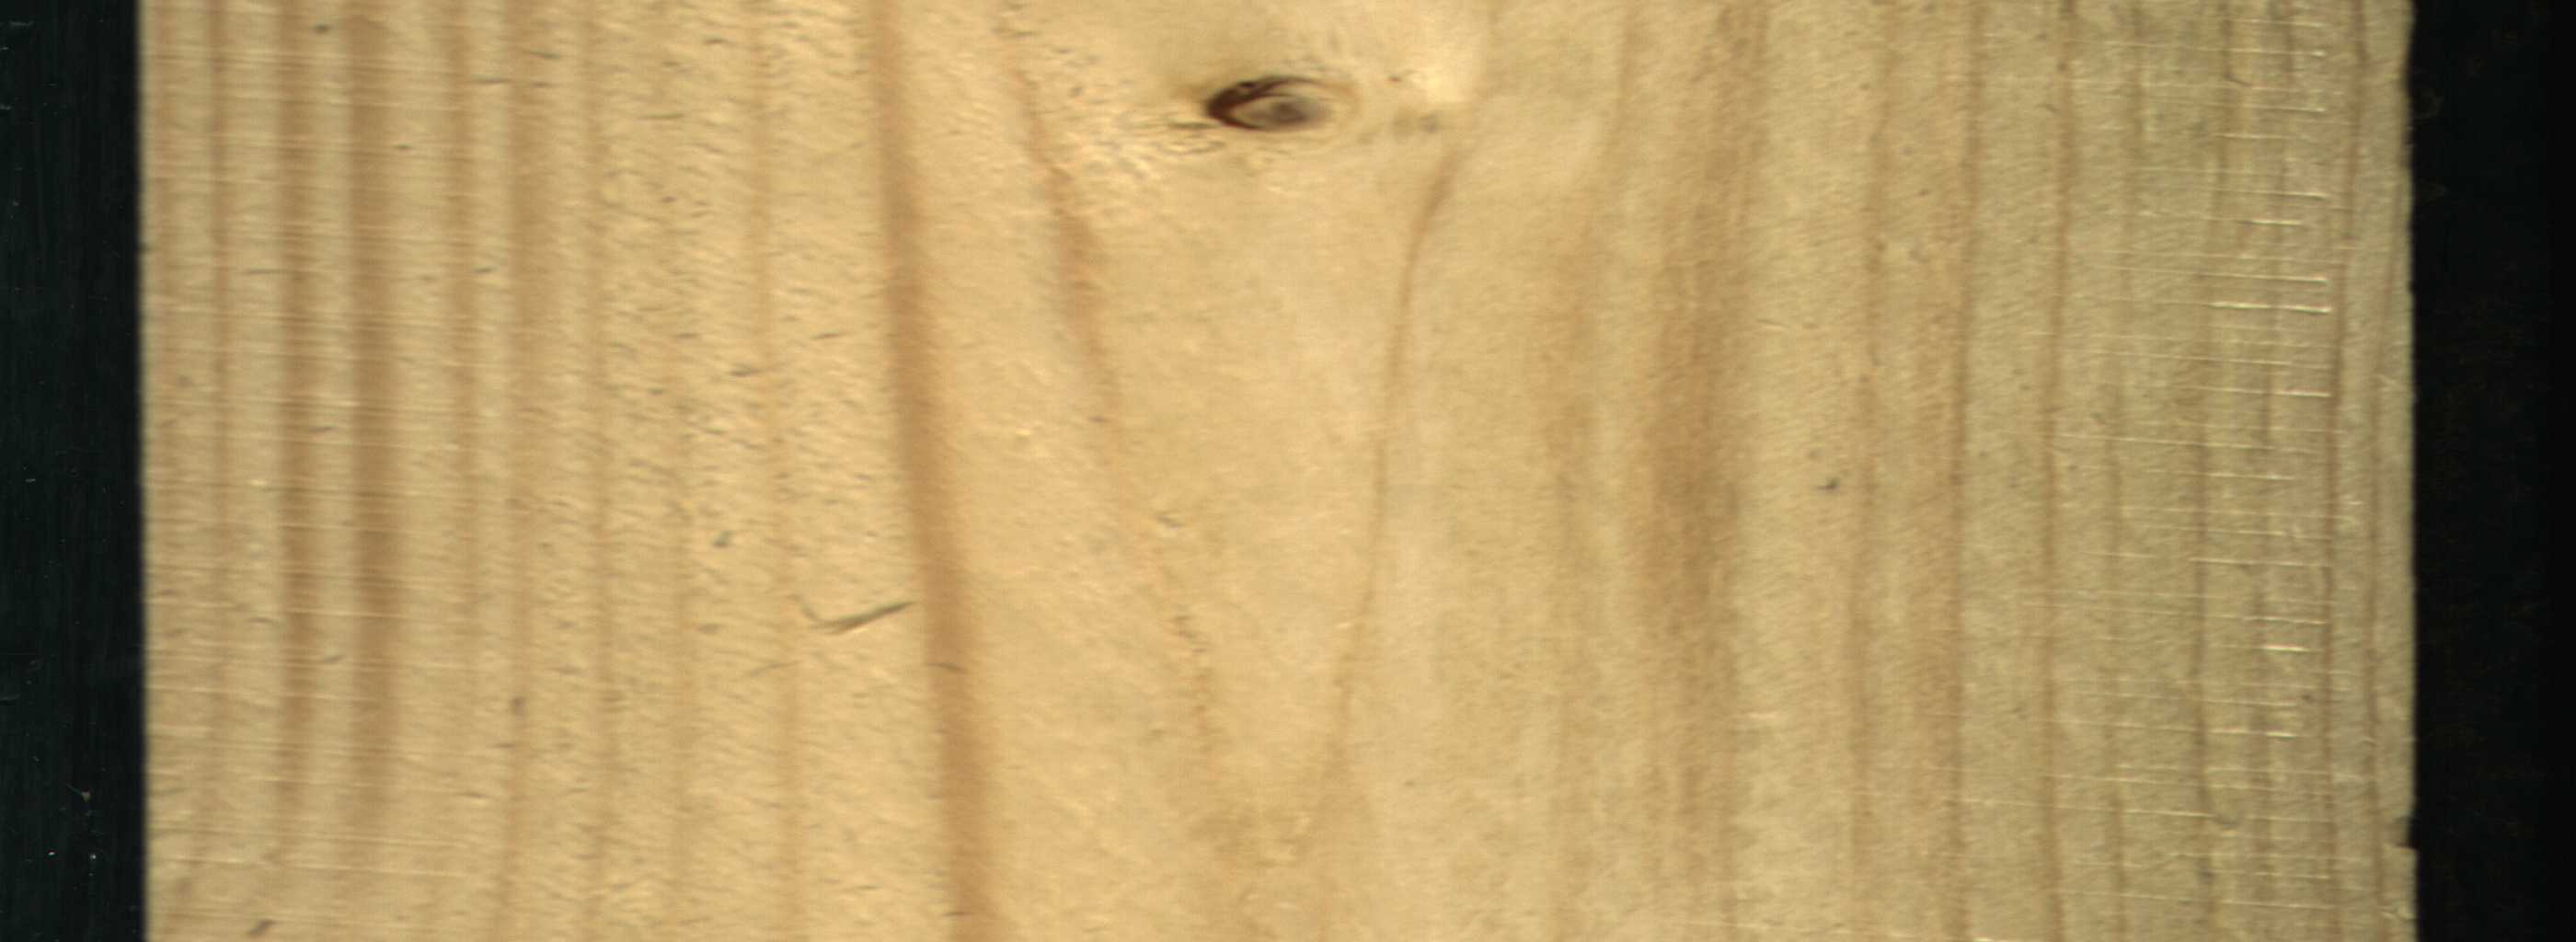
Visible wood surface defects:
Dead_Knot